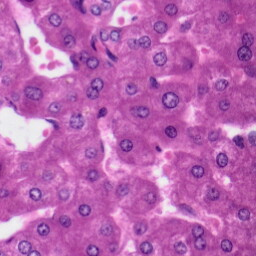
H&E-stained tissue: Liver